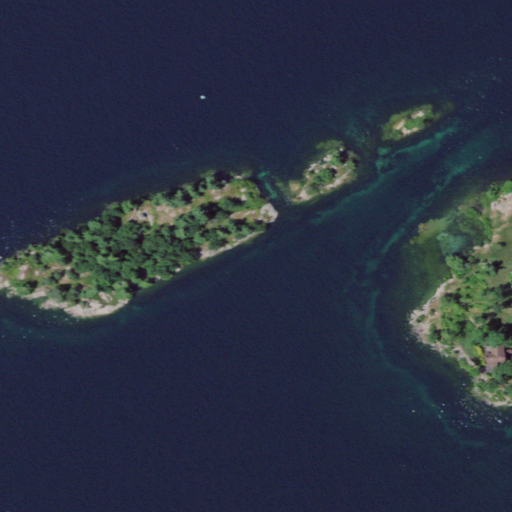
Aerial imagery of island in New York named North Colborne Island containing open water, grassland, shrub, herbaceous wetlands, deciduous forest, and pasture